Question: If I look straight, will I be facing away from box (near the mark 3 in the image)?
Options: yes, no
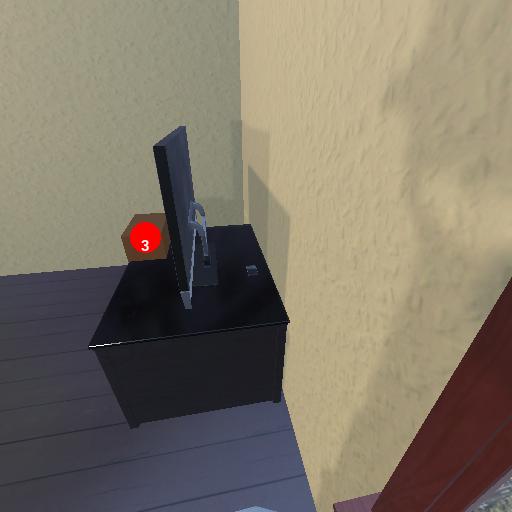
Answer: yes